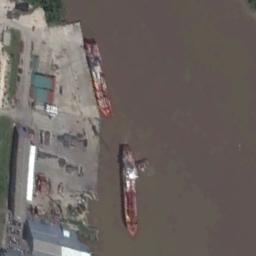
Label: ship